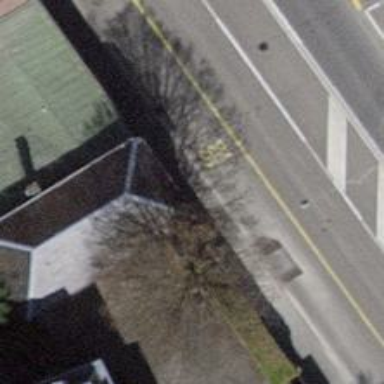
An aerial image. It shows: Rest area on the road.